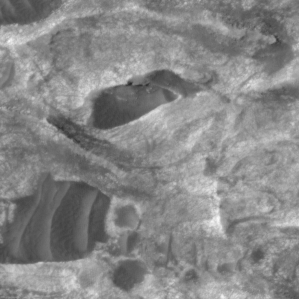
Label: non_frost